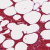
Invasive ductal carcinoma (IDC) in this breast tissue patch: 0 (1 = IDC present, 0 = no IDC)